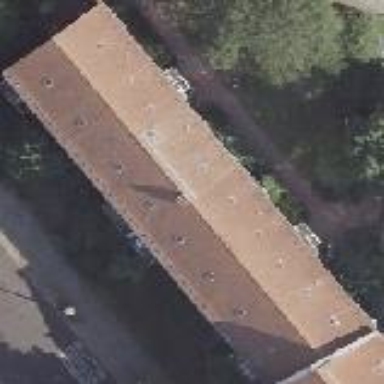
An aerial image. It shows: View of apartment building.